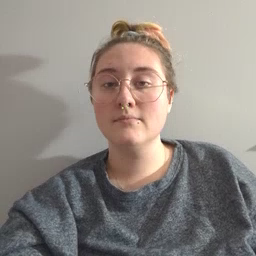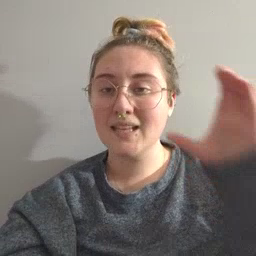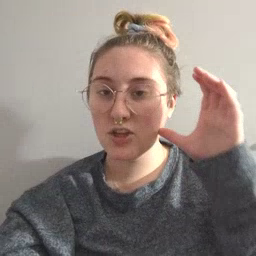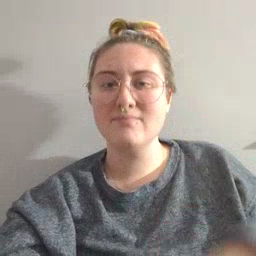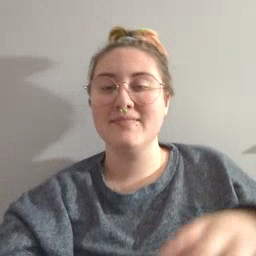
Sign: hear